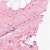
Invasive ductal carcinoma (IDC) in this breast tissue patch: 0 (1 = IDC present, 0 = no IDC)